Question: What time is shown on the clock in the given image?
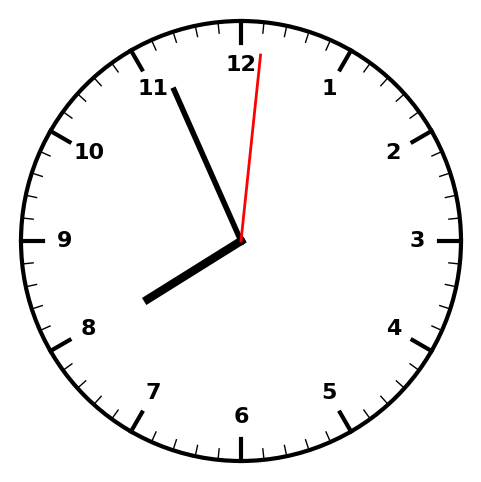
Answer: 07:56:01